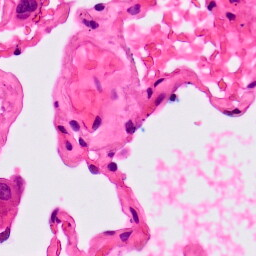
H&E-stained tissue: Lung